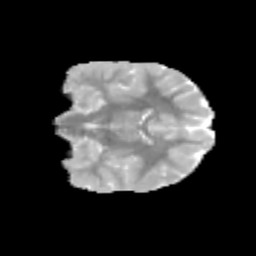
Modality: MD
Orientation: coronal
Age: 9
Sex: male
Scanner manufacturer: siemens
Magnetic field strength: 3 T
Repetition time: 3.8 s
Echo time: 0.07 s